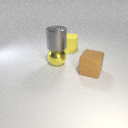
large yellow metal sphere in front of large yellow rubber cylinder